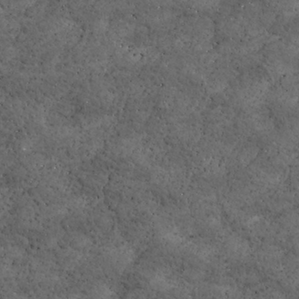
Label: non_frost